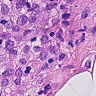
Metastatic tissue present: yes